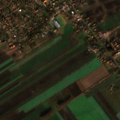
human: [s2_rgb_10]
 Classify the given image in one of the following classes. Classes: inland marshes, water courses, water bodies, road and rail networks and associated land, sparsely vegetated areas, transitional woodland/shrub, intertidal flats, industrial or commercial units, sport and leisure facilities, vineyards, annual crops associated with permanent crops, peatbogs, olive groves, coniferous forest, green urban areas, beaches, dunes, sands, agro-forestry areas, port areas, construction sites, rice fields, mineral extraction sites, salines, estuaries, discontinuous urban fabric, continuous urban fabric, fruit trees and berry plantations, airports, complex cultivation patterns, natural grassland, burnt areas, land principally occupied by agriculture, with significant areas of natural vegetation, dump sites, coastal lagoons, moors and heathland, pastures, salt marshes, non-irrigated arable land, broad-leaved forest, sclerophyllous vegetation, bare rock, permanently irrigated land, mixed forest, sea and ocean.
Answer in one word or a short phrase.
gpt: discontinuous urban fabric, non-irrigated arable land, complex cultivation patterns